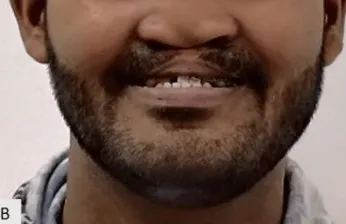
Post-prosthesis placement.
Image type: medical_photograph (oral_photograph)